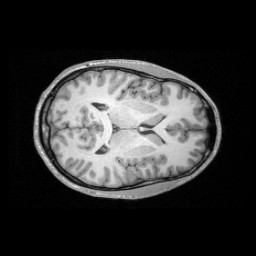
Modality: T1w
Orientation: axial
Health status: healthy
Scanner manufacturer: siemens
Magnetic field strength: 3 T
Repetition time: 2.3 s
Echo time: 0.00287 s